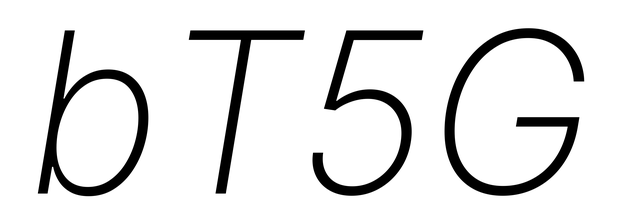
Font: Inter-Italic_ExtraLight_Italic